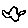
Label: bird